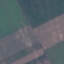
Land use / land cover: AnnualCrop